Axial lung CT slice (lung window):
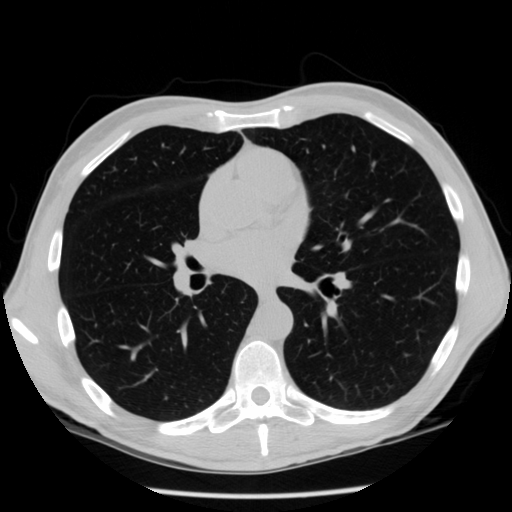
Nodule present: no